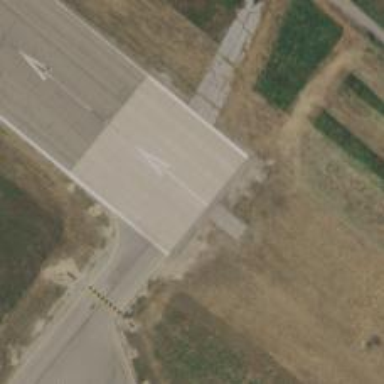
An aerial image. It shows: Runway at airport.